Question: I wrote this on screen keyboard that should display a keyboard.
my problem is that i want the JButtons fit their size of the labels and not to set fix size for all of the JButtons.
for example the numbers on keyboard: "1,2,3...." should get small jbutton and the keys "backspace" "tab" etc... should be bigger (fit the size of their label)
this is the code I wrote:
'''
package Q2;
import java.awt.*;
import javax.swing.*;
public class MainPanel extends JPanel{
private JButton[][] button;
private JPanel[] panel; //Array of panels for each buttons line
private JPanel parent;
private static final String[][] key = {
{"'","1","2","3","4","5","6","7","8","9","0","-","+","Backspace"},
{"Tab","Q","W","E","R","T","Y","U","I","O","P","[","]"},
{"Caps","A","S","D","F","G","H","J","K","L",";","'","\","Enter"},
{"Shif","Z","X","C","V","B","N","M",",",".","?","/"},
{" ",",","<","v",">"}
};
//Constructor for main Panel
public MainPanel(){
super();
setLayout(new BorderLayout());
TextField textField= new TextField(20);
Font font1 = new Font("david", Font.BOLD, 22);
textField.setFont(font1);
add(textField,BorderLayout.CENTER);
//initialize the parent panel and array of 5 panels and the buttons array
parent = new JPanel();
parent.setLayout(new GridLayout(0,1));
panel = new JPanel[5];
button = new JButton[20][20];
for (int row = 0; row<key.length; row++){
panel[row] = new JPanel();
for (int column = 0; column<key[row].length; column++){
button[row][column] = new JButton(key[row][column]);
button[row][column].setPreferredSize(new Dimension(key[row][column].length()+80,30));
button[row][column].putClientProperty("row", row);
button[row][column].putClientProperty("column", column);
button[row][column].putClientProperty("key", key[row][column]);
//button[row][column].addActionListener(new MyActionListener());
panel[row].add(button[row][column]);
}
parent.add(panel[row]);
}
add(parent,BorderLayout.SOUTH);
}
/*
//panel for line 1 of keyboard buttons - numbers
protected JComponent getPanelLine1(){
JPanel panel1 = new JPanel();
for (int i=0; i<10; i++){
}
}
//panel for line 1 of keyboard buttons - Q-P
protected JComponent getPanelLine2(){
}
//panel for line 1 of keyboard buttons - A-L
protected JComponent getPanelLine3(){
}![enter image description here][1]
//panel for line 1 of keyboard buttons - Z-M
protected JComponent getPanelLine4(){
}
//panel for line 1 of keyboard buttons - space and arrows
protected JComponent getPanelLine5(){
}*/
}
'''
image:

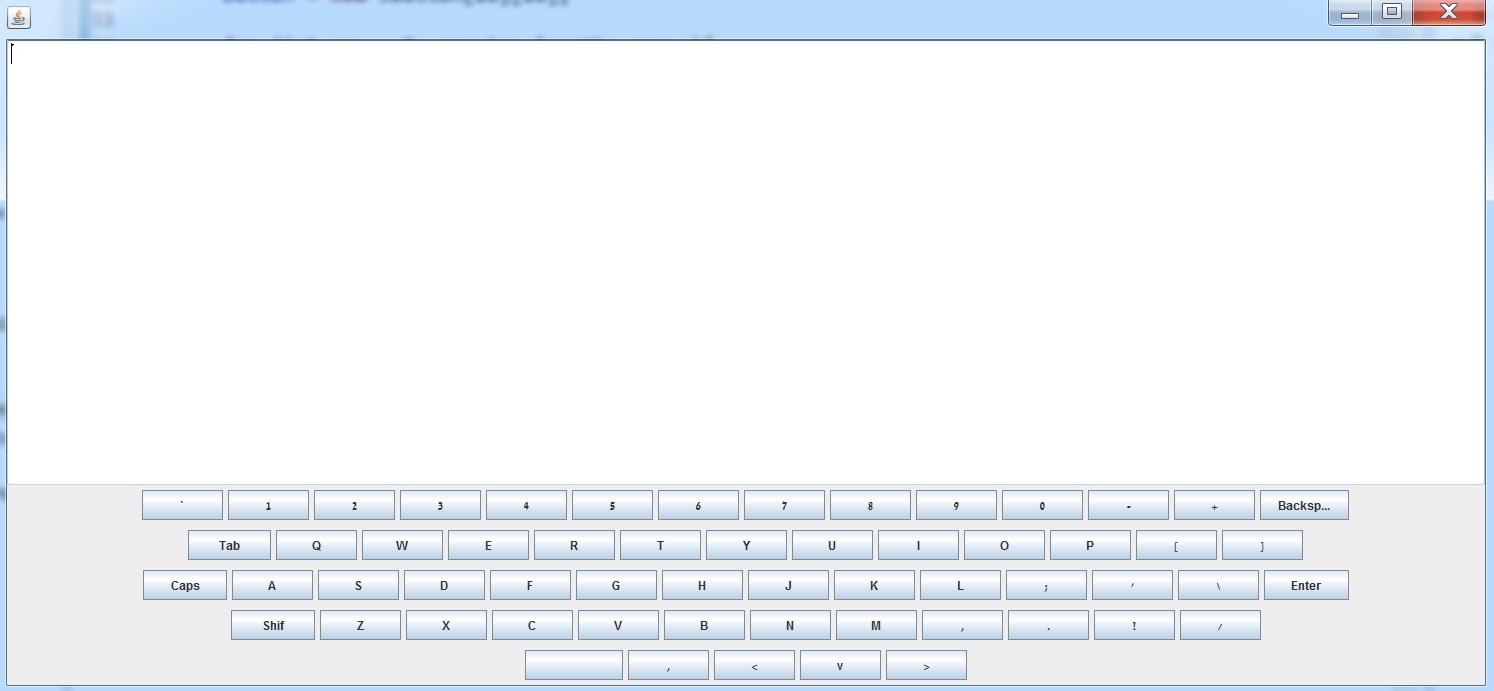
Answer: As discussed <URL>, don't set the preferred size!
'''
// button[row][column].setPreferredSize(new Dimension(key[row][column].length()+80,30));
'''
Instead set the margins
'''
button[row][column].setMargin(new Insets(10, 20, 10, 20));
// Insets ( top, left, bottom, right )
'''
And/or set the font size
'''
Font font = button[row][column].getFont();
String family = font.getFamily();
int style = font.getStyle();
button[row][column].setFont(new Font(family, style, 24));
'''
You probably don't want to create a new font every iteration, but it's just showing you how to get the defaults from the button
Doing either of these things will increase the preferred size of the panel accordingly, taking into account the size of the text contained within it